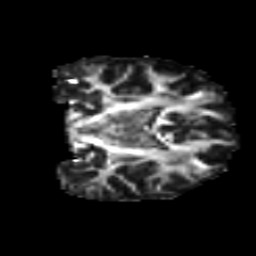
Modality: FA
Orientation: coronal
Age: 16
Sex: male
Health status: ill
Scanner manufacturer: ge
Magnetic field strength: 3 T
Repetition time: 6.752 s
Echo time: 0.079 s